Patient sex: M
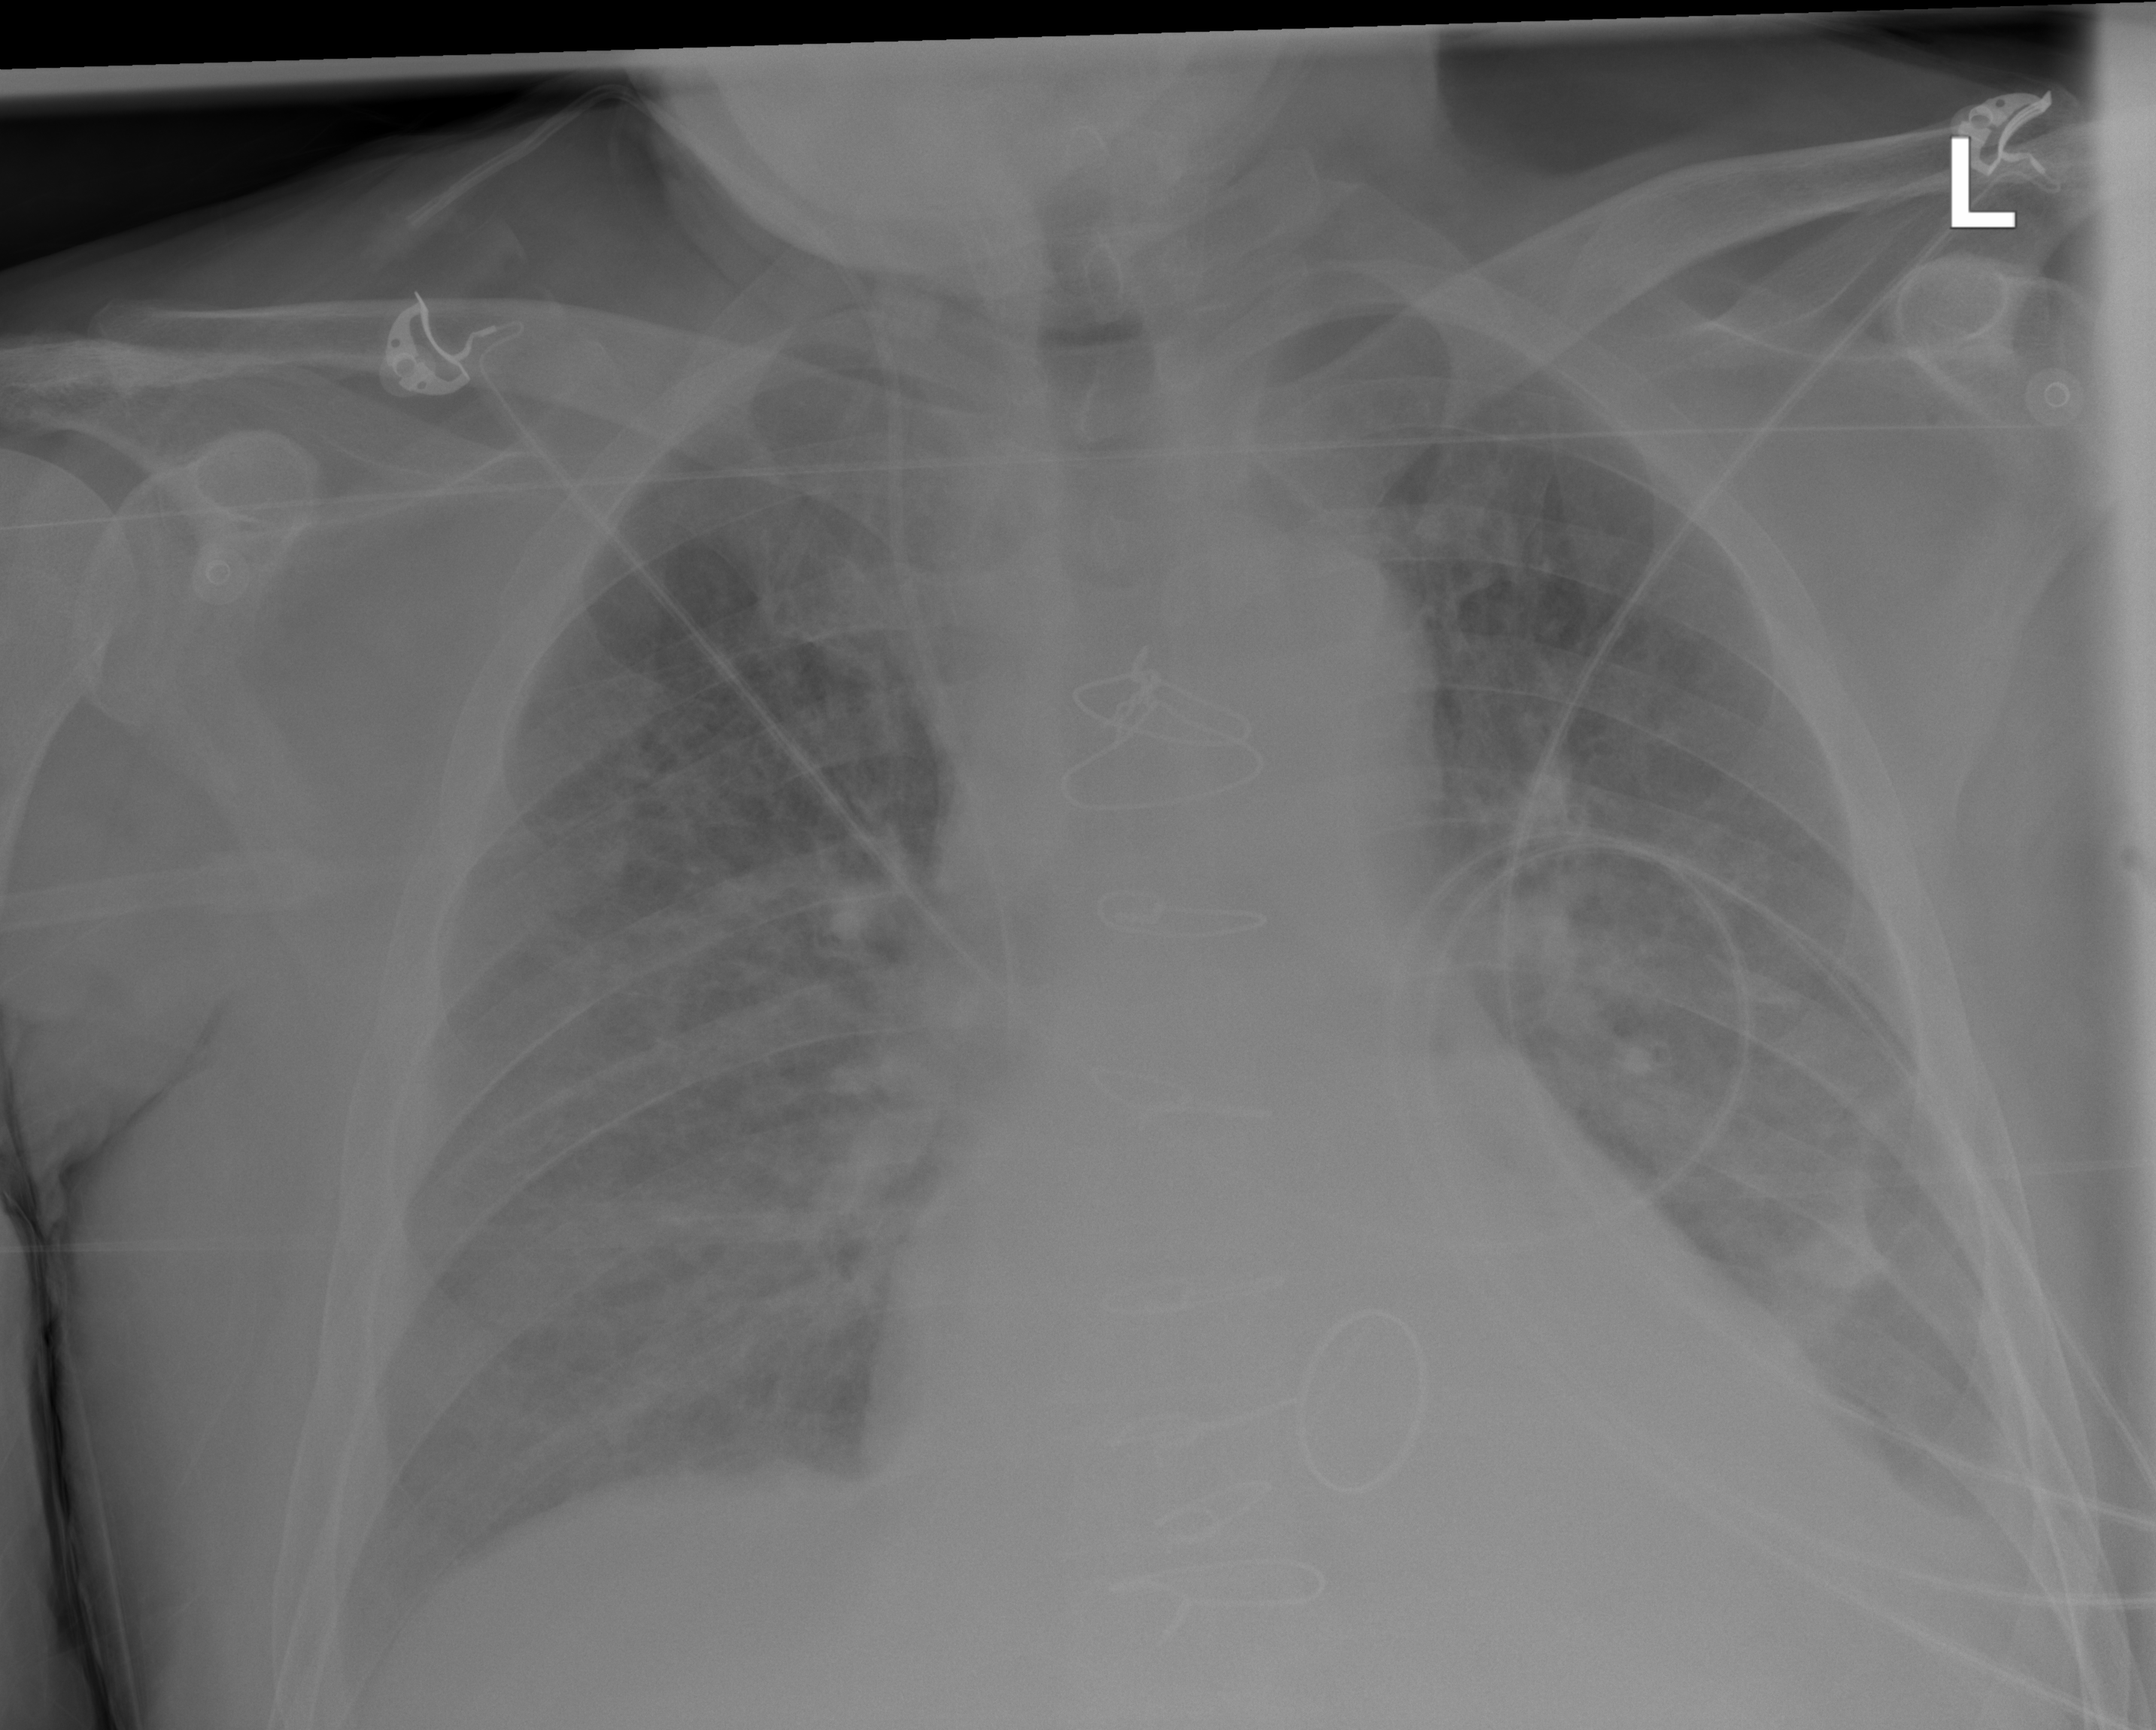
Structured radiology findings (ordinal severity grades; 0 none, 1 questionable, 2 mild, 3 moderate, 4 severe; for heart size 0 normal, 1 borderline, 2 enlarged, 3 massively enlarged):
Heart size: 2
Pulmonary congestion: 2
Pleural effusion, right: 0
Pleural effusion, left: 0
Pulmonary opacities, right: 2
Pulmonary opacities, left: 2
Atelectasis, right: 2
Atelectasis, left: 2